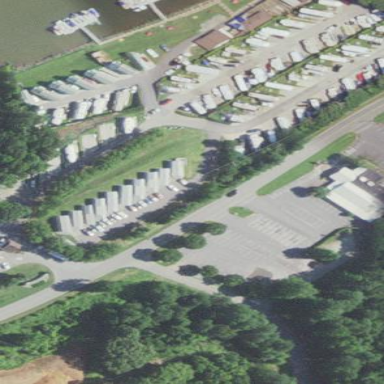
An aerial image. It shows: Caravan site with sanitary dump station.